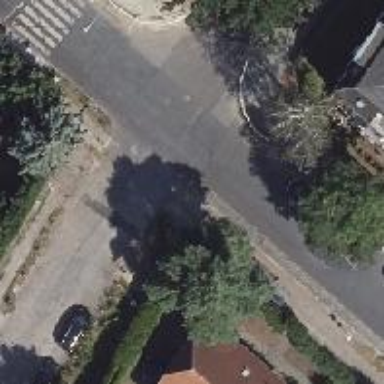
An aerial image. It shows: Unmarked crossing on the road.